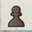
Piece: bP